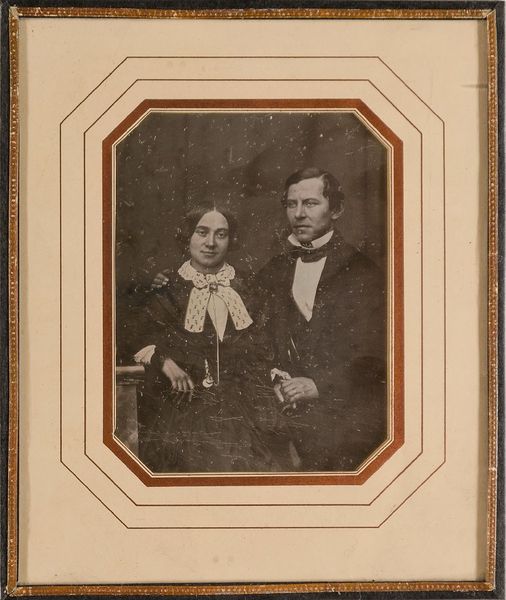
Titel: Fr. Köhler und seine Frau, geb. Oelreich
Standort: Hamburg
Institution: Museum für Kunst und Gewerbe Hamburg
Schlagwörter: mann, frau, figur, foto, fotografie, photographie, doppelbildnis, doppelportrait, photo, lichtbild, daguerreotypie, bildwerke, angewandte und bildende kunst, hessische systematik, porträtfotografie, porträtphotographie, doppelporträt